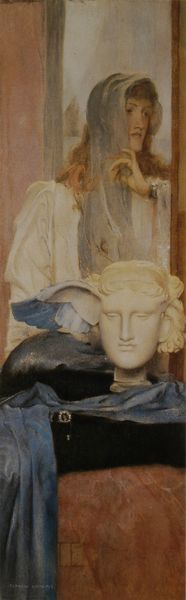
Titel: Une aile bleue
Künstler: Fernand Khnopff
Standort: Bruxelles
Institution: (Privatbesitz)
Schlagwörter: blau, flügel, gemälde, hand, kopf, mann, weiß, gelb, mädchen, ocker, ausschnitt, braun, fenster, finger, frau, frisur, geste, grau, haar, hintergrund, kleid, marmor, nase, ohr, profil, raum, schaufenster, schwarz, tür, zimmer, ölbild, blick, dame, rot, schal, schleier, tuch, hochformat, malerei, symbolismus, blond, jung, arm, augen, falten, gesicht, inkarnat, rahmen, spitze, bild, bildnis, hände, porträt, spiegel, vorhang, haare, mantel, stehend, stoff, tücher, klassizismus, england, locken, puffärmel, rosa, seide, skulptur, statue, stilleben, seitlich, sofa, tüll, violett, kissen, jugendstil, kopftuch, detail, schmal, büste, uhr, durchgang, plastik, podest, nische, umgang, gespreizt, armband, armreif, rote haare, durchsichtig, medusa, beet, hermes, frisieren, khnopff, idealisiert, vertikal, länglich, spalt, hochformatig, fernand khnopff, spolie, khnoopf, bkopf, khnopf